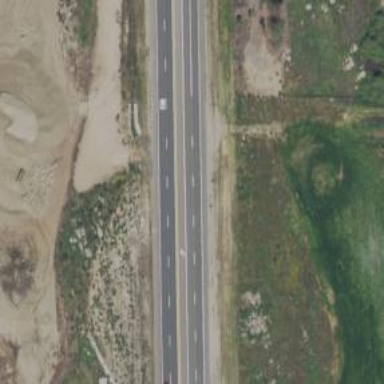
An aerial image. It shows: Primary highway.